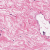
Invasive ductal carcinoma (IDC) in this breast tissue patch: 0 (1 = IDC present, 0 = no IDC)